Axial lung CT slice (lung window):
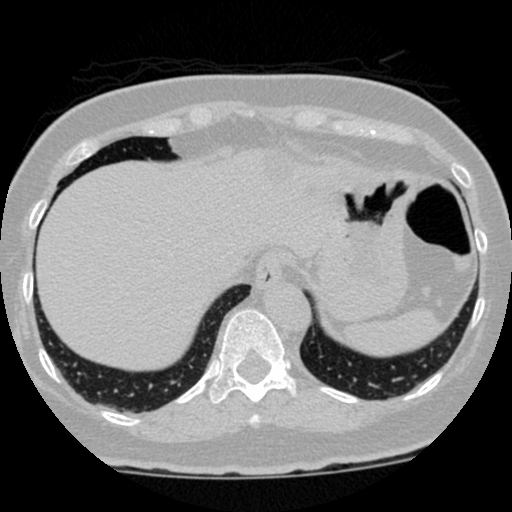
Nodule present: no